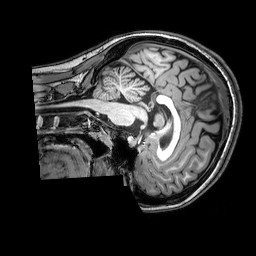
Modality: T1w
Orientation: sagittal
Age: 22
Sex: female
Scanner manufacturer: philips
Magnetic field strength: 3 T
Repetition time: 0.008113 s
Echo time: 0.003709 s